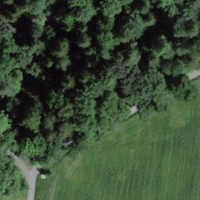
EUNIS habitat code: 41
Species observed at this site:
Petasites albus